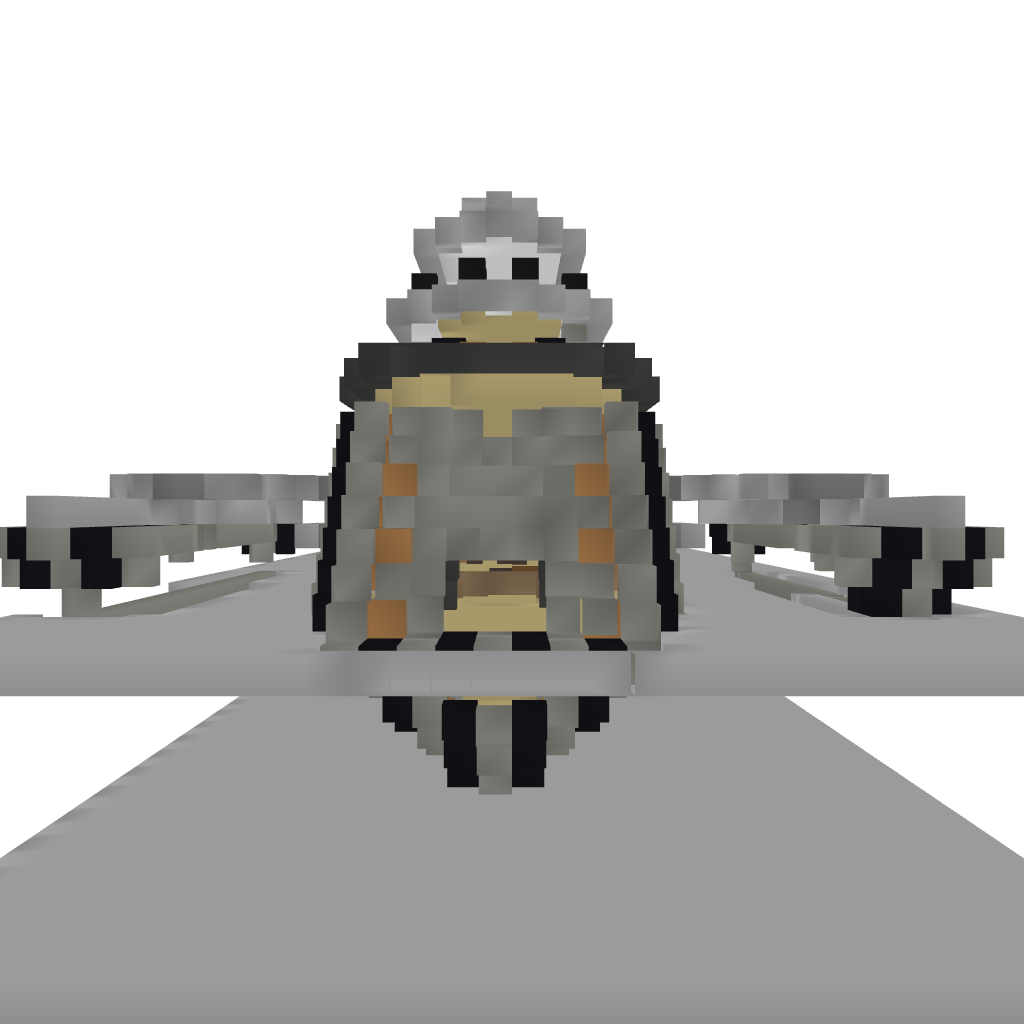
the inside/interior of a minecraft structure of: Yacht